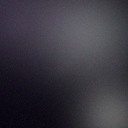
Screen state: off